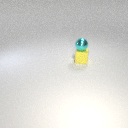
small cyan metal sphere above small yellow rubber cube